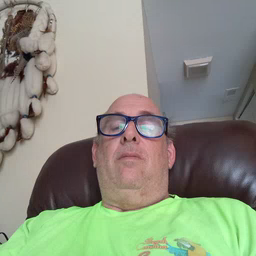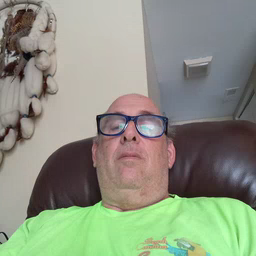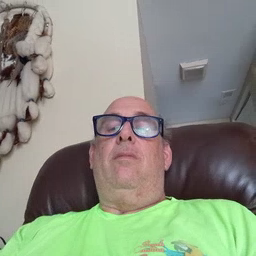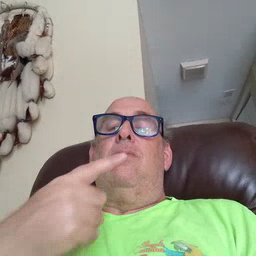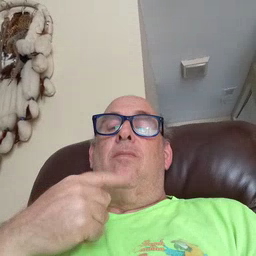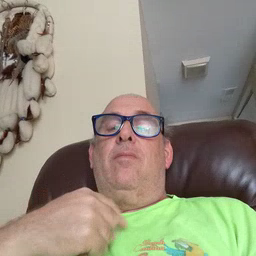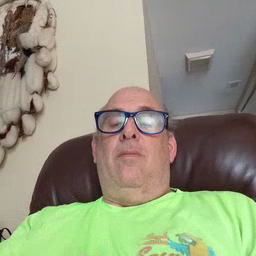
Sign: red